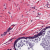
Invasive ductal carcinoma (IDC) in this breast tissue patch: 0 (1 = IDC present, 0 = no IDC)